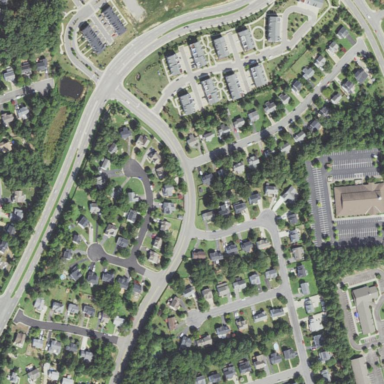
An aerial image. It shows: Residential area within neighborhood.